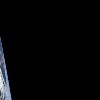
Label: space